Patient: sex M, age 51
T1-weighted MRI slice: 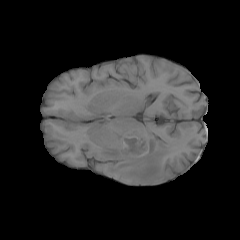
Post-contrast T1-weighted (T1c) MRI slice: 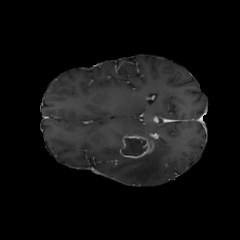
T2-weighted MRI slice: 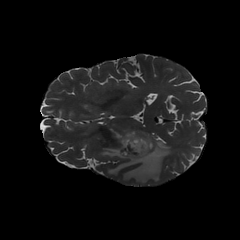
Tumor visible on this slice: yes
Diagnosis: Glioblastoma, IDH-wildtype
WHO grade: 4